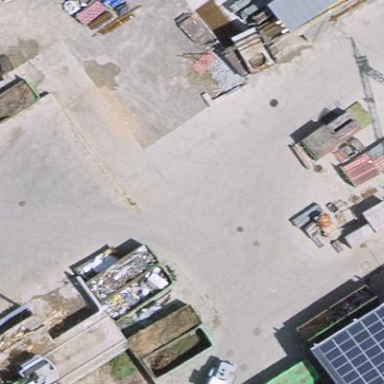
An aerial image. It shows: Recycling facility.